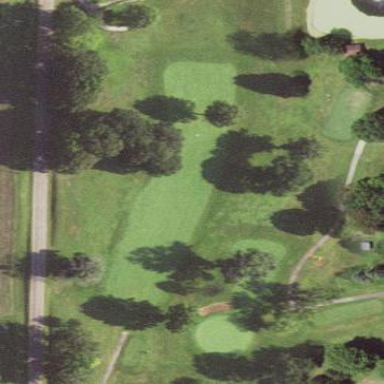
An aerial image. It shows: Golf fairway surrounded by grass.